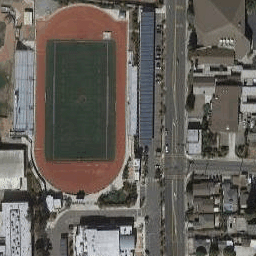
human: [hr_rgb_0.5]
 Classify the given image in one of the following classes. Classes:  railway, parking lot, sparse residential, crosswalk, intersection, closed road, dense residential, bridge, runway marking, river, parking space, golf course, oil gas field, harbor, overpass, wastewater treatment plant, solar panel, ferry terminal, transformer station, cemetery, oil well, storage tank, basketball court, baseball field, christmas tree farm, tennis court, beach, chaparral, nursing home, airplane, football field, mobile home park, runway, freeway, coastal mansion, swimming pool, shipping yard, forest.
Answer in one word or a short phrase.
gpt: football field